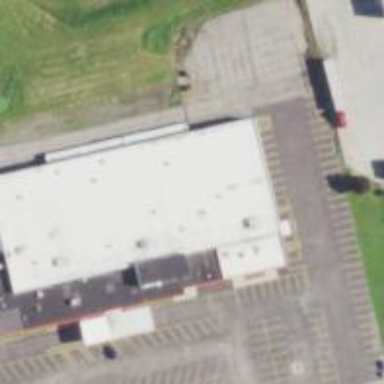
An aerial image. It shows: Bowling alley situated in leisure land.